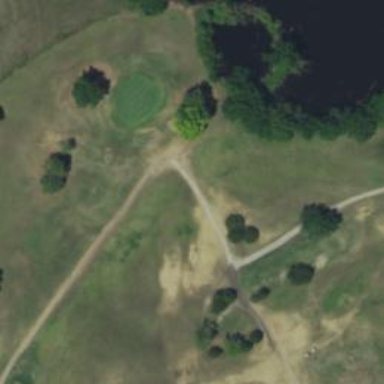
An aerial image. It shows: Service road designated as golf cart path.